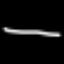
Label: line